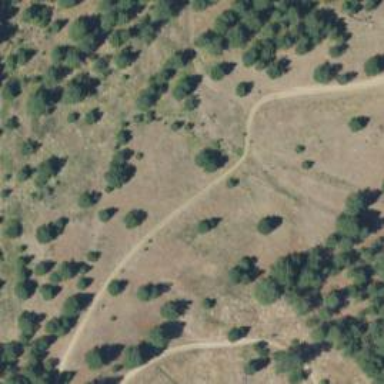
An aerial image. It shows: Path with excellent visibility for trail.